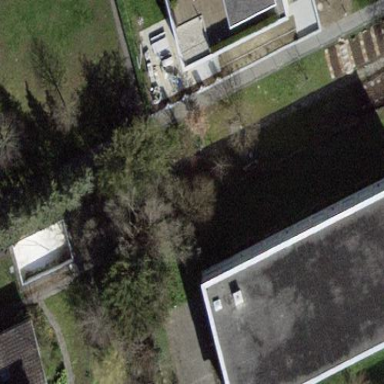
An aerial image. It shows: Building with flat roof.